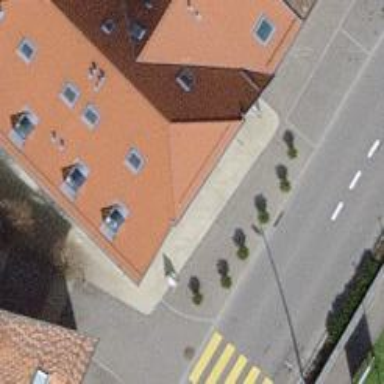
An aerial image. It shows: Restaurant.